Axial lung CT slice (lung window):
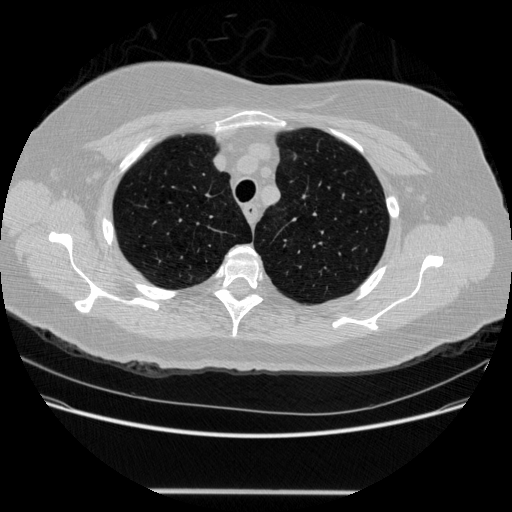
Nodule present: no